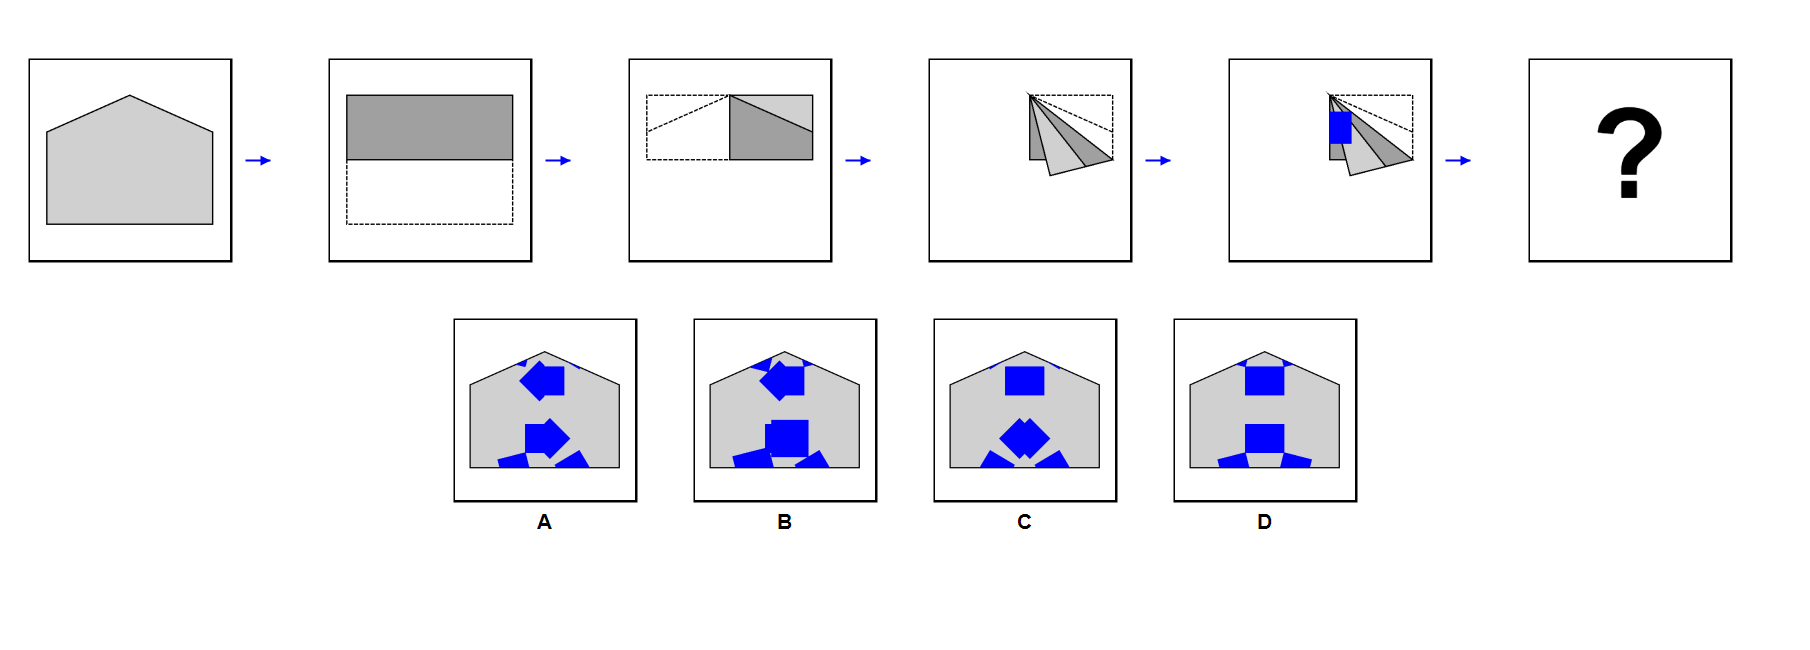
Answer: D